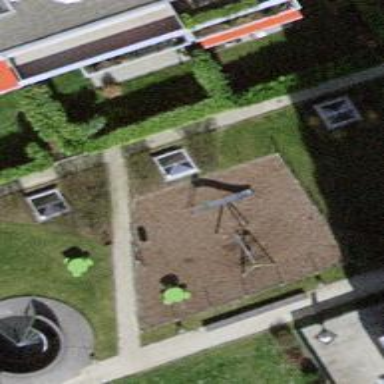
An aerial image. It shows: Playground area for leisure land.